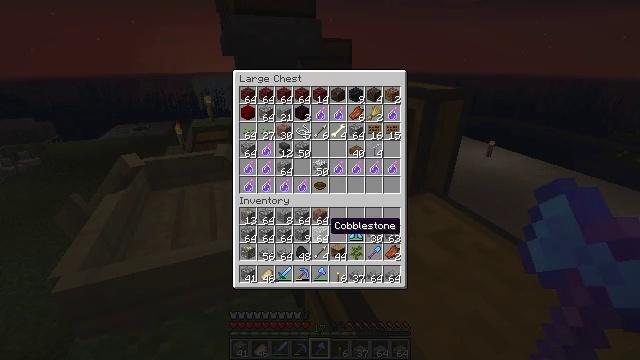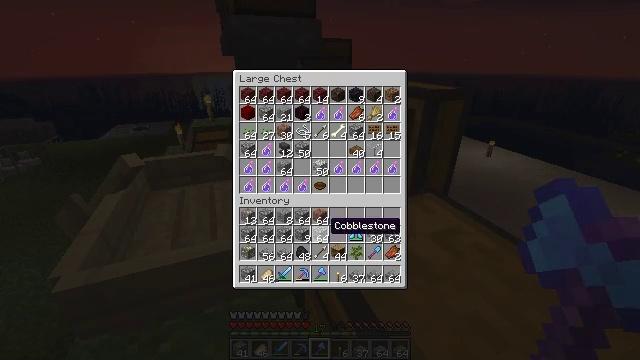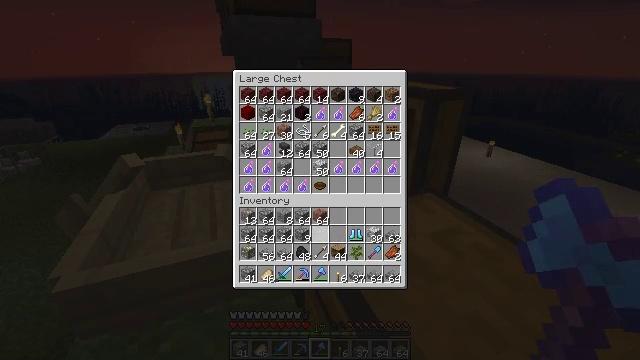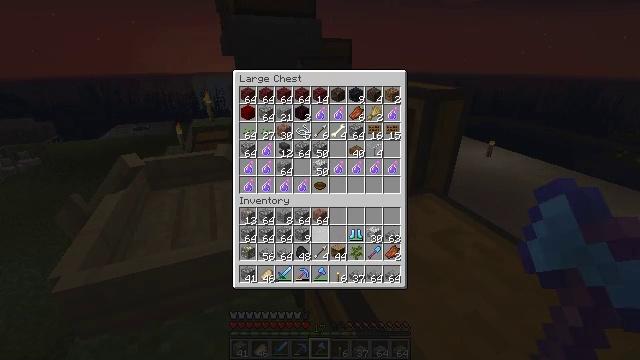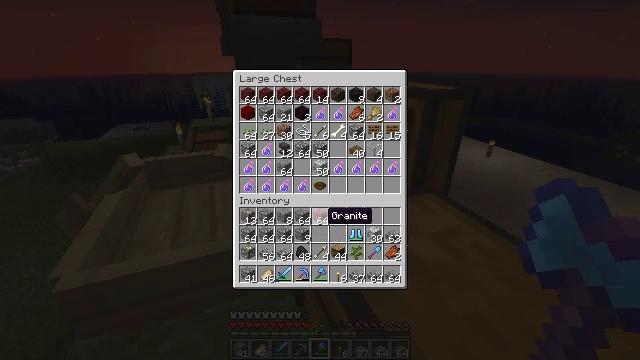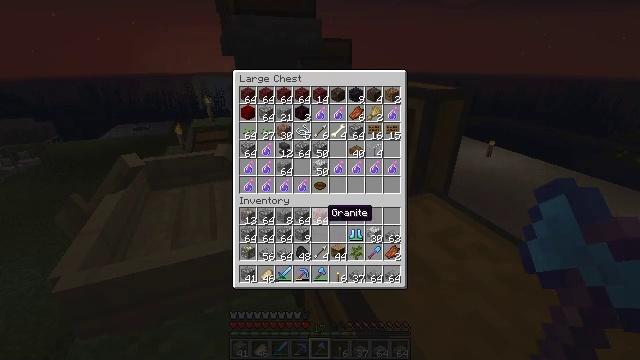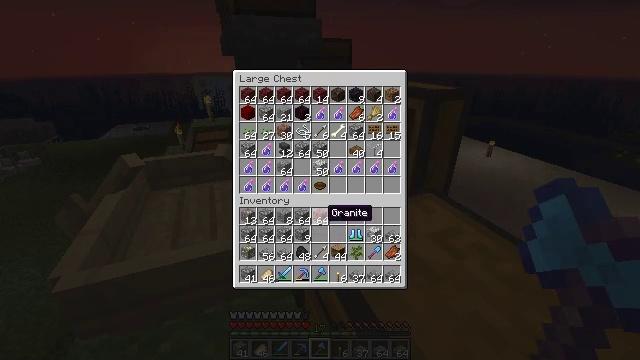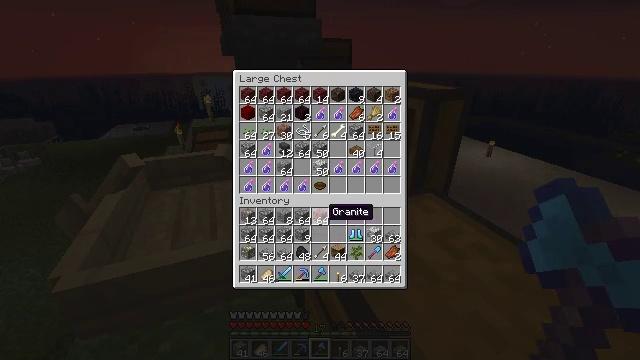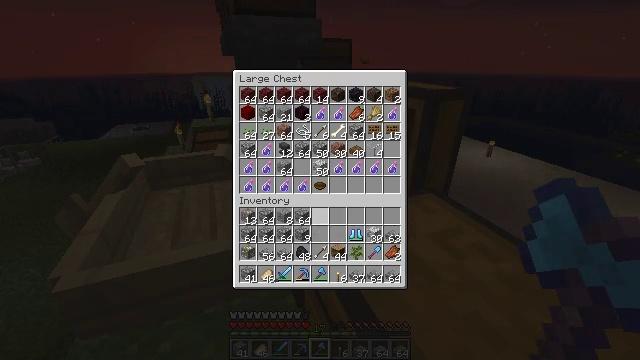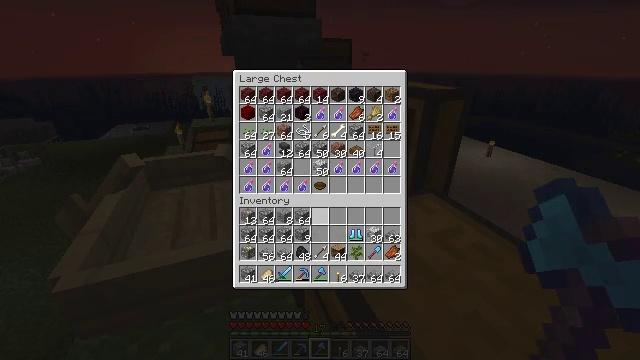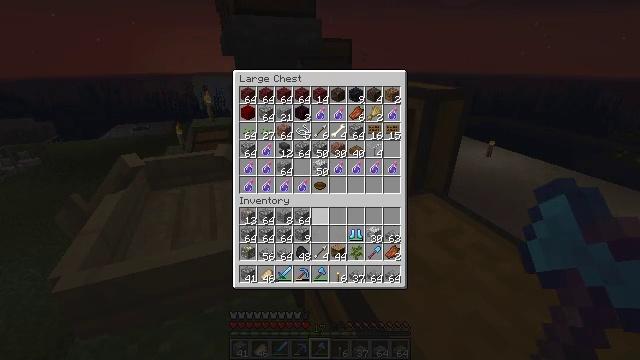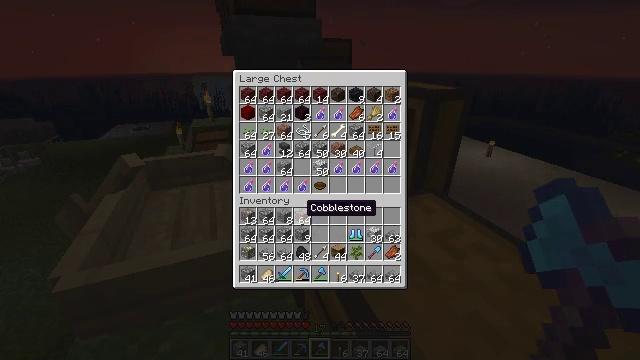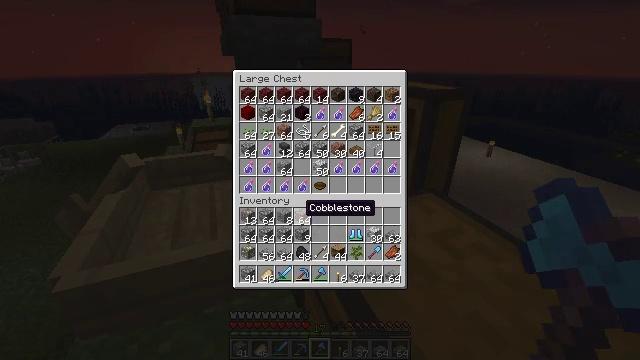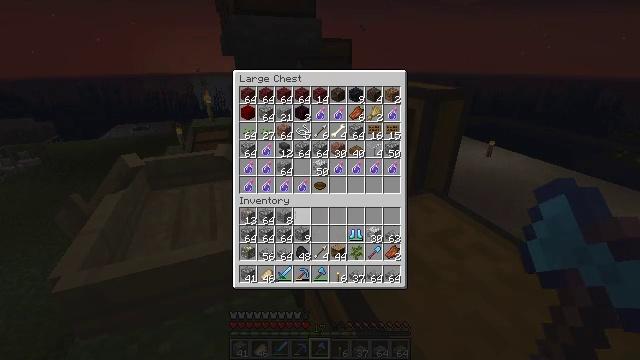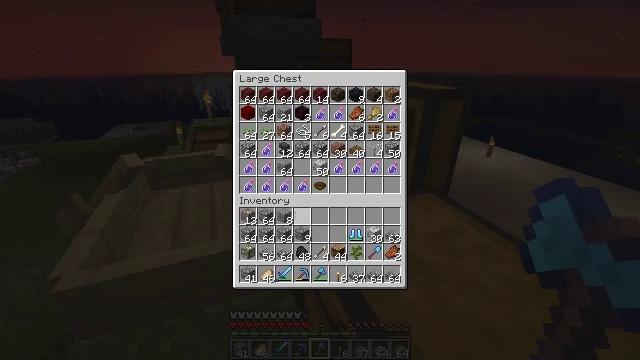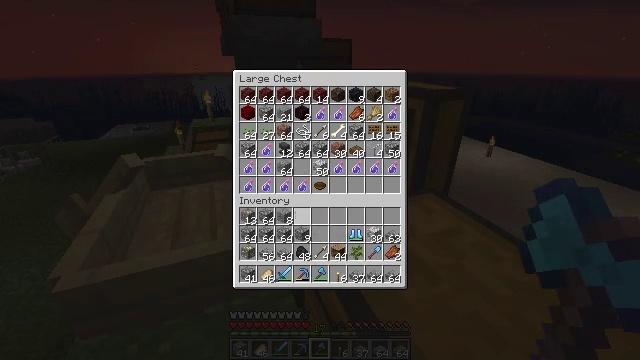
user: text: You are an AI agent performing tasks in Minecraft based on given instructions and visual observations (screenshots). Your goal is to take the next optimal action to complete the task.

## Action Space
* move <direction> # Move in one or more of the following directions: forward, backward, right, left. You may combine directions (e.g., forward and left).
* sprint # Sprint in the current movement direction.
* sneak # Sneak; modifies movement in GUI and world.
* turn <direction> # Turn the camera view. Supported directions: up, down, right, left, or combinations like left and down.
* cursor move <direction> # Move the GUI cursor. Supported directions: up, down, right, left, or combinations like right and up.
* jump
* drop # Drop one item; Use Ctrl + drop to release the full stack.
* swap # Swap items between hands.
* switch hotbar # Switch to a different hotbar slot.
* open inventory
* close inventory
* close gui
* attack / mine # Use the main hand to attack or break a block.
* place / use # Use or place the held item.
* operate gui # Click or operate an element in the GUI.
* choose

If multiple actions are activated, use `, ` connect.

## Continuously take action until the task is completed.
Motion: motion action
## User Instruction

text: Craft oak planks from an oak log.
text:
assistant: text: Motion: sneak
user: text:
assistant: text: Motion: sneak, operate gui
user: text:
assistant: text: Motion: sneak, operate gui
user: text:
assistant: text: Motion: sneak, cursor move up, operate gui
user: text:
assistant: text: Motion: sneak
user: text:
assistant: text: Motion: sneak
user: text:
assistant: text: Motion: sneak
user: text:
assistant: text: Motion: sneak, operate gui
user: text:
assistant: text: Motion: sneak, operate gui
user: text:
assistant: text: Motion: sneak, operate gui
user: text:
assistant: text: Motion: sneak, cursor move left
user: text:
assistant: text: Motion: sneak
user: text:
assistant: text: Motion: sneak, operate gui
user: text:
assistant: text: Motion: sneak, operate gui
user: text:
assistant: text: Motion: sneak, operate gui
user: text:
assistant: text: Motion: sneak, cursor move down, operate gui
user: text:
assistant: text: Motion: sneak
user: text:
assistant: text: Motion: sneak, operate gui
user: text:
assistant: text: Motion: sneak, operate gui
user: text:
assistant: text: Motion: sneak, operate gui
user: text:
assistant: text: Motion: sneak
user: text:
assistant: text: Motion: sneak
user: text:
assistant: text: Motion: sneak, operate gui
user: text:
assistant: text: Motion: sneak, operate gui
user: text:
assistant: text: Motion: sneak, operate gui
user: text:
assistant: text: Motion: sneak
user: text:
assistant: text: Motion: sneak
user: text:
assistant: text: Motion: sneak
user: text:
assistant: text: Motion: sneak
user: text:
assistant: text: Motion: sneak, operate gui